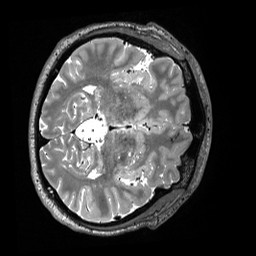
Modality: T2w
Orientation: axial
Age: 47
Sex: male
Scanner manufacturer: siemens
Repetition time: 3.2 s